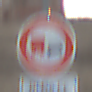
Verkehrszeichen: UeberholverbotKraftfahrzeuge
Zusatzzeichen unten: ZeitangabenMitBeschraenkungAufWochentage3
Umgebung: Outdoor, RoadRail
Tageszeit: SunriseSunset
Wetter: PartlyCloudy
Licht: Natural
Jahreszeit: NotSpecified
Kontrast: LowContrast